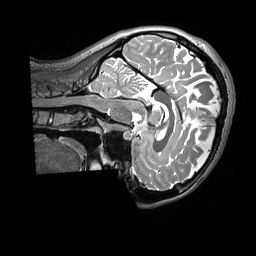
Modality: T2w
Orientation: sagittal
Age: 22
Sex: female
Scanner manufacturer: siemens
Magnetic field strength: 3 T
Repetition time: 3.2 s
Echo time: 0.408 s